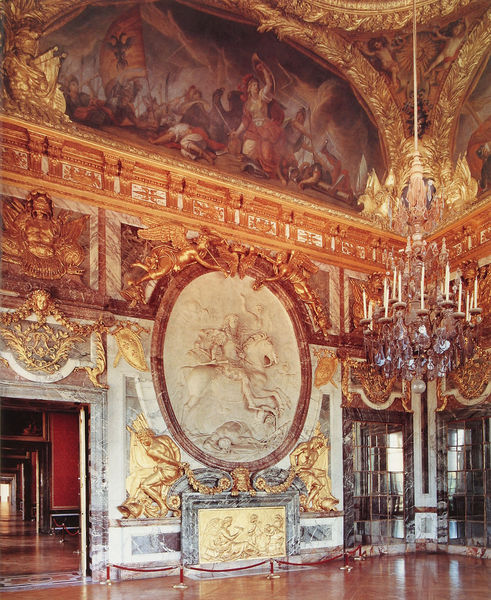
Titel: Schloss Versailles
Künstler: Louis Le Vau
Standort: Versailles (EU - F)
Schlagwörter: adler, weiß, menschen, marmor, paris, schmuck, schloss, barock, spiegel, gold, kamin, oval, engel, skulptur, deutschland, relief, türen, fahne, flagge, saal, krieg, verzierung, kronleuchter, leuchter, lüster, stuck, gang, vergoldet, sieg, österreich, freiheit, deckengemälde, golden, wandbild, mamor, versailles, enfilade, rotunde, wanddekoration, luster, spiegelsaal, salon de la guerr, kriegssalon, spiegle, wnadbild, kronkeuter